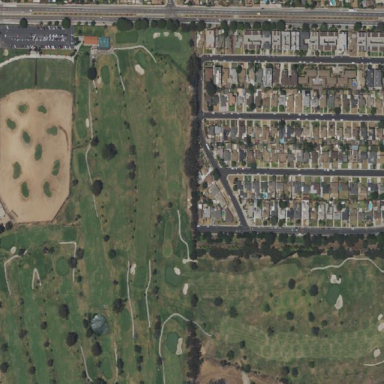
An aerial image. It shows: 18-hole golf course situated within leisure land.